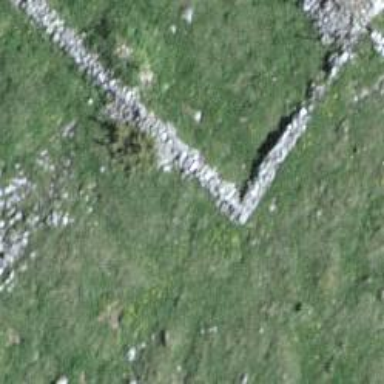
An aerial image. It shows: Dry stone wall barrier.